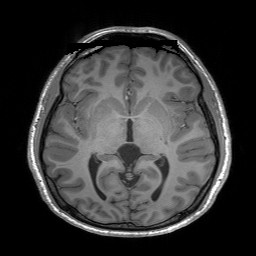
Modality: T1w
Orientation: coronal